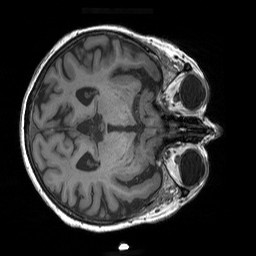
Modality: T1w
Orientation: axial
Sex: male
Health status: healthy
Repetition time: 1.9 s
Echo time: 0.00252 s